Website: bh-photo
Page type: address-validator
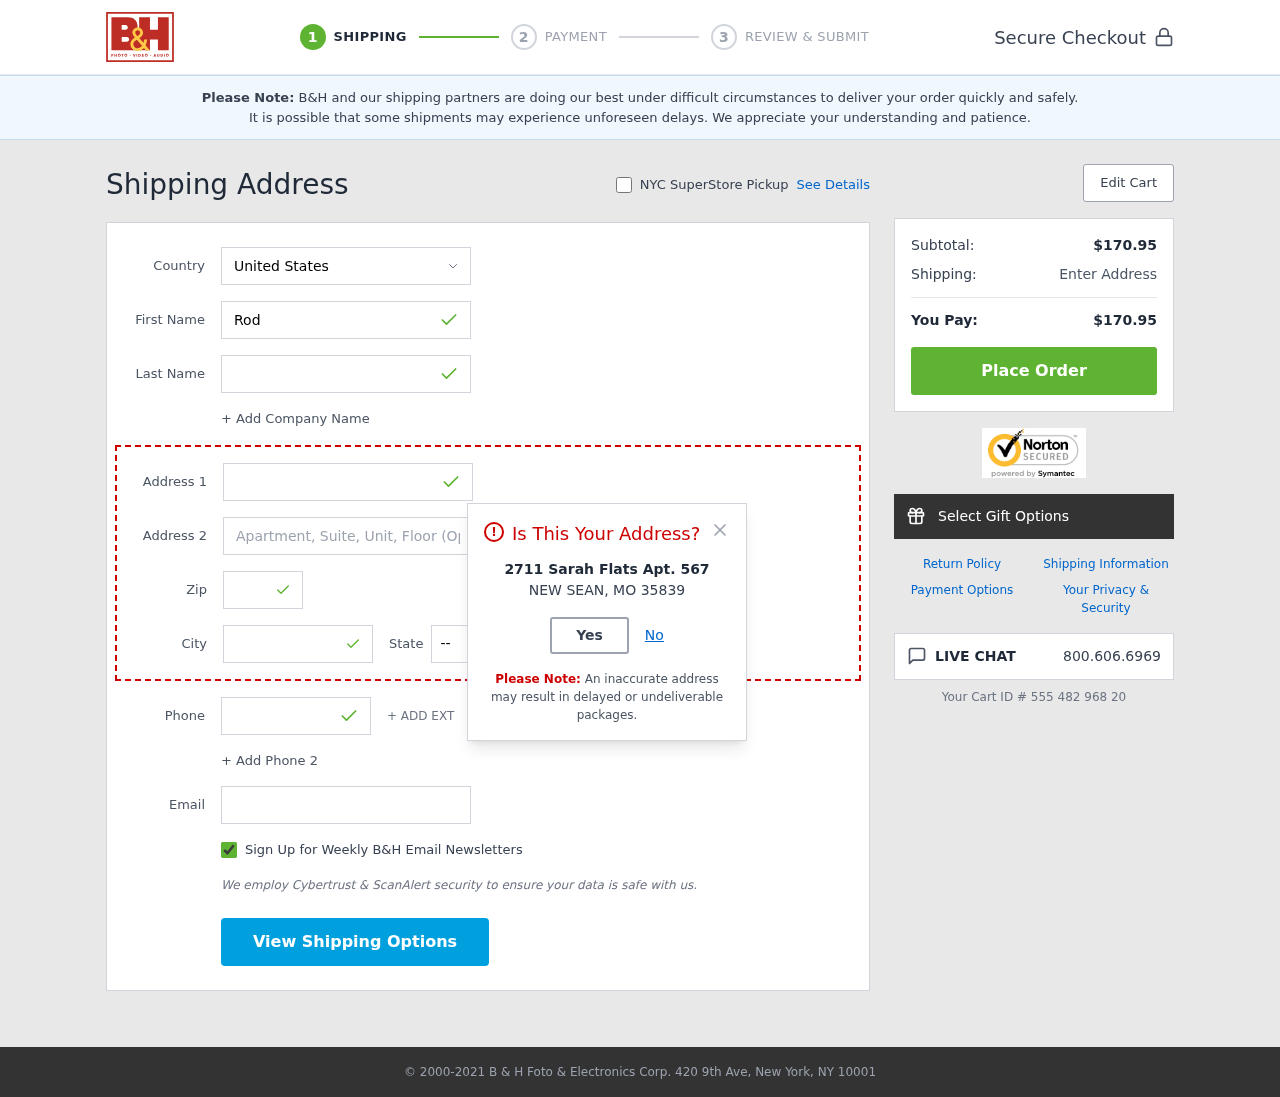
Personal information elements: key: PII_CITY
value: New Sean
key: PII_COUNTRY
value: United States
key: PII_EMAIL
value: rlutz@gmail.com
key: PII_FIRSTNAME
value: Rodney
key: PII_LASTNAME
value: Lutz
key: PII_PHONE
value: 3017196010
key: PII_POSTCODE
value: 35839
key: PII_STATE_ABBR
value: MO
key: PII_STREET
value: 2711 Sarah Flats Apt. 567
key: PII_STREET2
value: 1980 Love Gateway
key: PII_CITY_MODAL
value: NEW SEAN
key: PII_POSTCODE_FULL
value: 35839
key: PII_POSTCODE_NUMERIC
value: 35839
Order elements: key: ORDER_SUBTOTAL
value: $170.95
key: ORDER_TOTAL
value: $170.95
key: ORDER_ID
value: Your Cart ID # 555 482 968 20